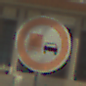
Verkehrszeichen: UeberholverbotKraftfahrzeuge
Umgebung: Outdoor, Suburban
Tageszeit: MorningAfternoon
Wetter: Clear
Licht: Natural
Jahreszeit: NotSpecified
Kontrast: HighContrast